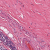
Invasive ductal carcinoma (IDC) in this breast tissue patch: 1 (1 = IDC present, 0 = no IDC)